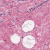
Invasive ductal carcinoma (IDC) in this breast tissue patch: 0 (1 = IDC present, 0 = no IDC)